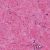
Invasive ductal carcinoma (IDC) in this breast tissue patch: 0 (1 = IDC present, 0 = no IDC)